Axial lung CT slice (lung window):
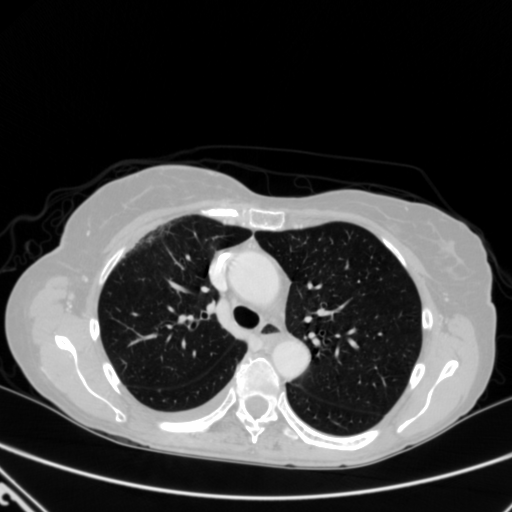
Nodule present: no